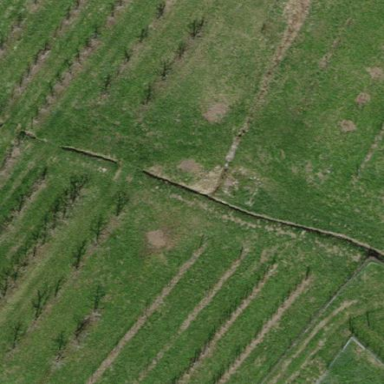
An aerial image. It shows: Orchard.